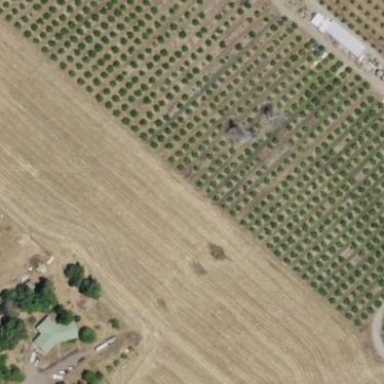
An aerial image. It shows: Orchard.